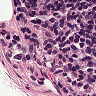
Metastatic tissue present: no